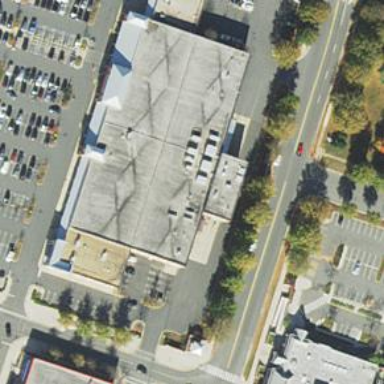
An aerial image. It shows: Retail building.